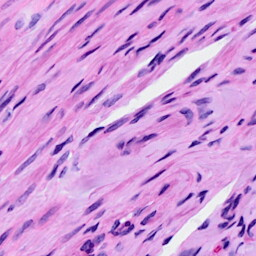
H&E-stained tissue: Ovarian